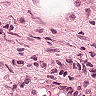
Metastatic tissue present: no